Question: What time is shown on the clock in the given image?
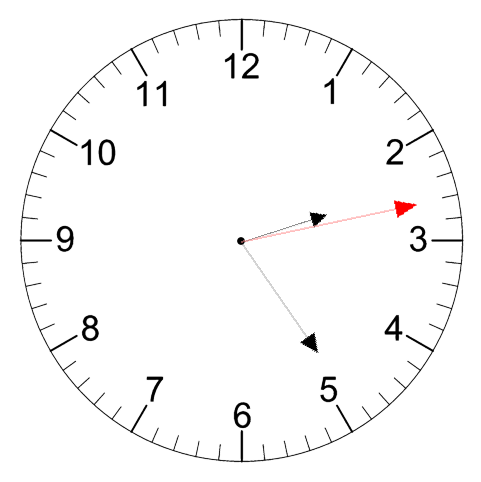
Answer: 02:24:13